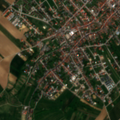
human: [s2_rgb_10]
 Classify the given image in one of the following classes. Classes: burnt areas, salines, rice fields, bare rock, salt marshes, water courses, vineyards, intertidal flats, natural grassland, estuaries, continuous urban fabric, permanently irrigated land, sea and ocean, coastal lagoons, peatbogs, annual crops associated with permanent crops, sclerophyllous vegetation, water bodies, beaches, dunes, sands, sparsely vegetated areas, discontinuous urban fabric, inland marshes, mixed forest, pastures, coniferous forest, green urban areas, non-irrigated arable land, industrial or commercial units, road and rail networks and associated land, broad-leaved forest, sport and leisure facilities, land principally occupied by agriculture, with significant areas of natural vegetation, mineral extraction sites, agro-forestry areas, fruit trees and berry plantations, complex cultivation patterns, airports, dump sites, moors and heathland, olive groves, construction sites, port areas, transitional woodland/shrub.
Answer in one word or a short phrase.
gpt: continuous urban fabric, discontinuous urban fabric, non-irrigated arable land, complex cultivation patterns